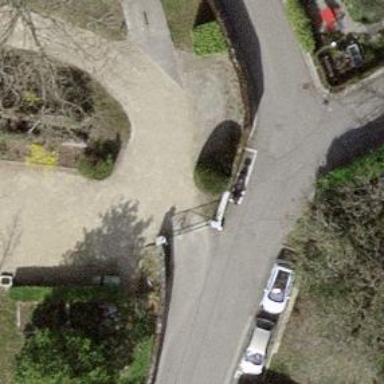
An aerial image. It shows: Entrance with barrier.